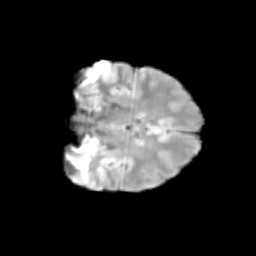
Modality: T2w
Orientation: coronal
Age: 12
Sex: male
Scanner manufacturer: siemens
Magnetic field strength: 3 T
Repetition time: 3.8 s
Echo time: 0.07 s